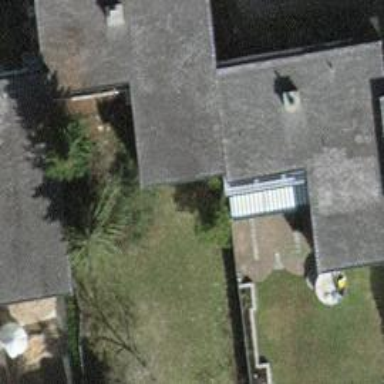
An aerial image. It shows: Terrace building.